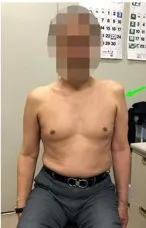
Photograph and radiographs of the shoulders of the patient 7 months after surgery (F-H). (F) Anterior view showing muscle atrophy around his left shoulder.
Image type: medical_photograph (skin_photograph)